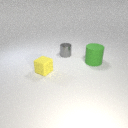
large green rubber cylinder behind small yellow rubber cube